Question:
Source of image : <URL>
I had in one of my lectures a graph of how sin, cos and exp are related in complex domain with a figure that close to that one. I searched on-line a lot until I found that picture on Math.SE.
As per my search I found that it is only PTC mathcad that is stating it is possible to draw complex domain graphs but couldn't find any information related in mathcad manual or even in books including such graphs. Did any one managed to have such graphs drawn before. I would appreciate it as it will help me imagine graphically the circulation of complex numbers and the changes in formulas.
Can any one help?
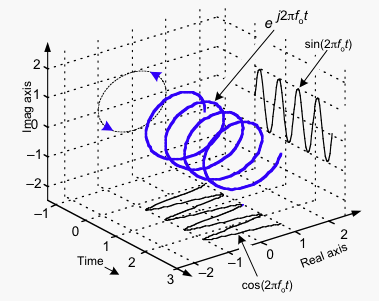
Answer: In Mathcad, use CreateSpace with the appropriate functions of time. You'll have to open the plot dialog box to set the various axis and backplane options. You'll also need to ensure that each of the 3 plot elements is set to Data Points rather than Surface (the default display for the 3D plot component).
<URL>
I typed the plot's expressions for exp, sin and cos elsewhere in the worksheet and then dragged them onto the plot.